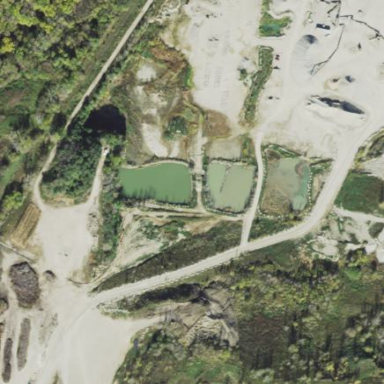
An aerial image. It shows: Quarry area.